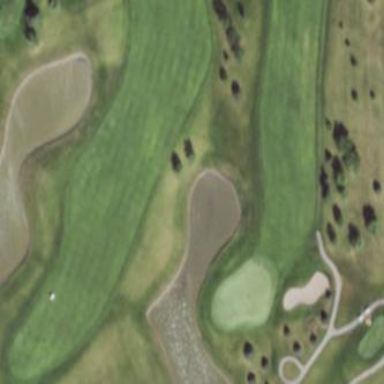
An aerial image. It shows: Water hazard on golf course. The hazard is natural water feature.